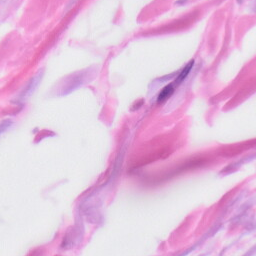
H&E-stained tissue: Skin